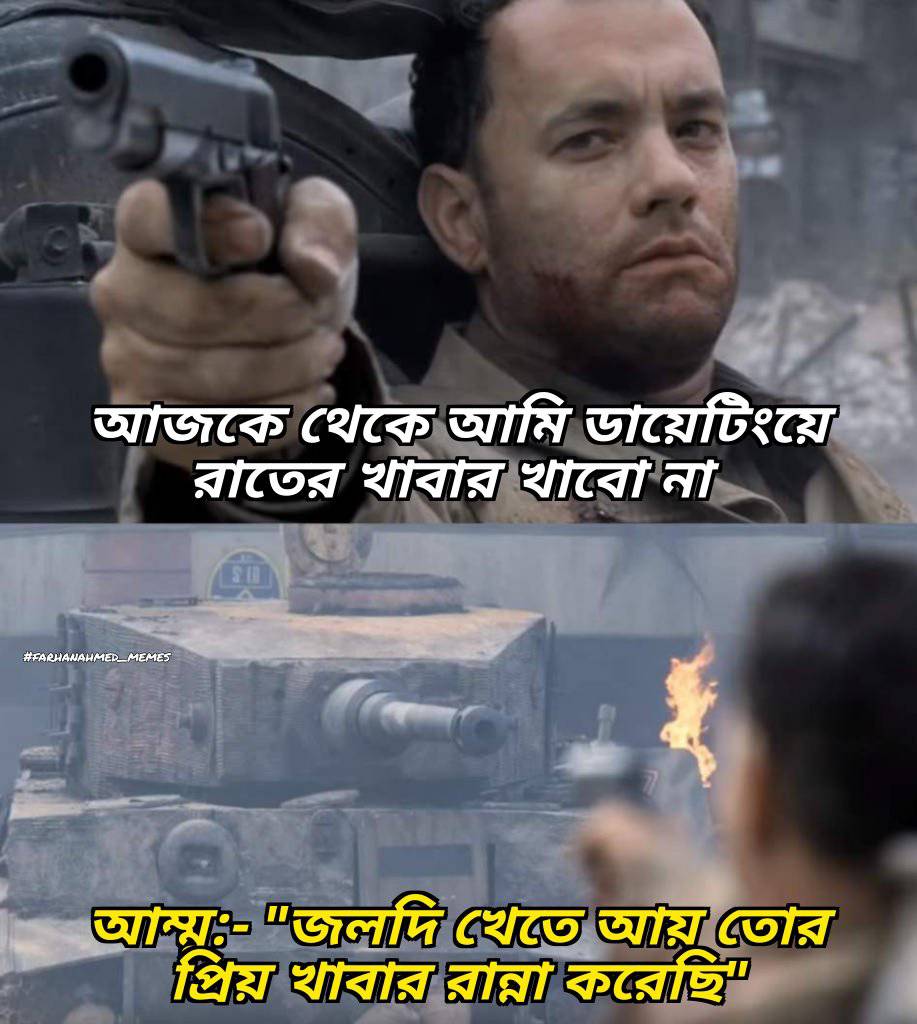
Text: আজকে থেকে আমি ডায়েটিংয়ে রাতের খাবার খাবো না আম্মু : "জলদি খেতে আয় তোর প্রিয় খাবার রান্না করেছি"
Label: Non Hate